Question: I have a control that upon loading parses an XML file with country names and later populates a ComboBox. I access my XML as following:
'''
public DataTable GetData()
{
DataTable dt = new DataTable();
DataSet ds = new DataSet();
ds.ReadXml(AppDomain.CurrentDomain.BaseDirectory + @"..\..\Resources\XML\countries.xml");
return ds.Tables[0];
}
'''
GetData is called inside control's Loaded handler.
At design time, however, I get an error saying that directory does not exist with the XML file and as you see it is looking in the wrong AppDomain path (Visual Studio, not project):

How can I resolve this behaviour?
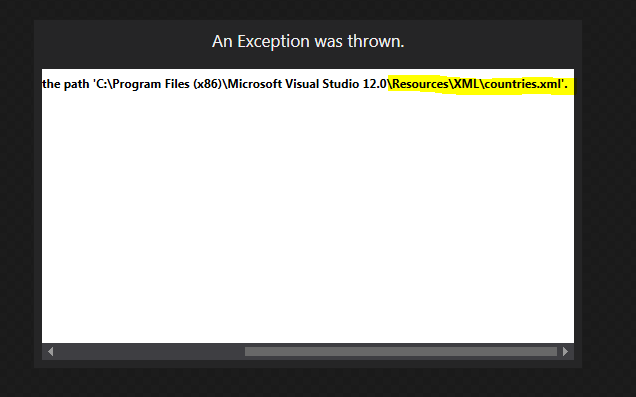
Answer: The typical way to avoid this is to wrap the code in a check to see if it is running in the designer.
'''
DesignerProperties.GetIsInDesignMode(this)
'''
Will return true in design mode, and false when the app is running "for real" (if called from a DesignerObject). You should only try to read your xml when not in design mdoe.